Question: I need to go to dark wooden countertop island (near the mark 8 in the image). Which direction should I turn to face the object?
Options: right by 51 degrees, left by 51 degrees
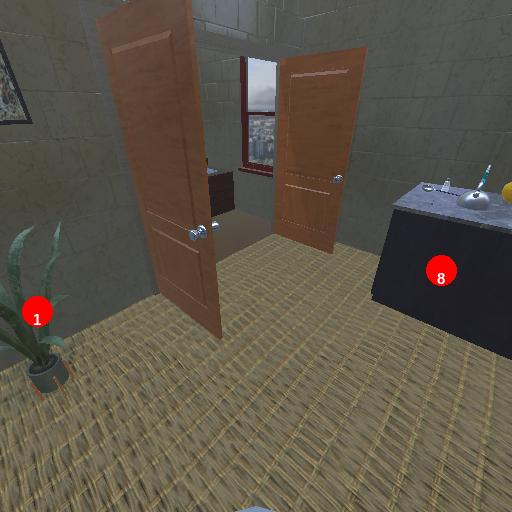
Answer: right by 51 degrees